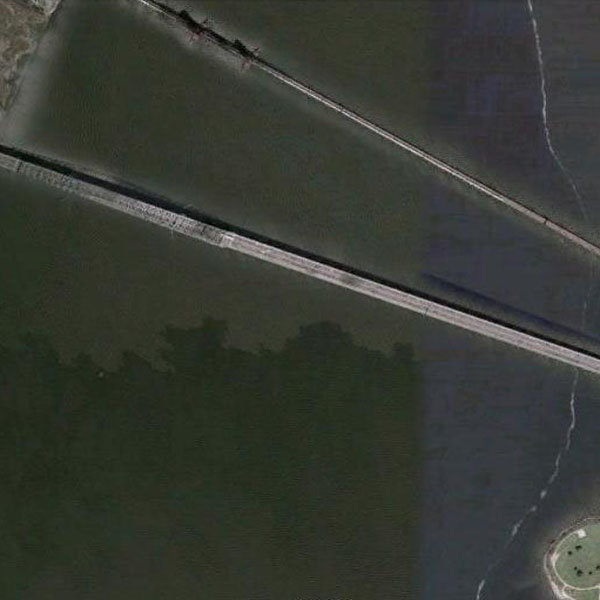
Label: Bridge